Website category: book
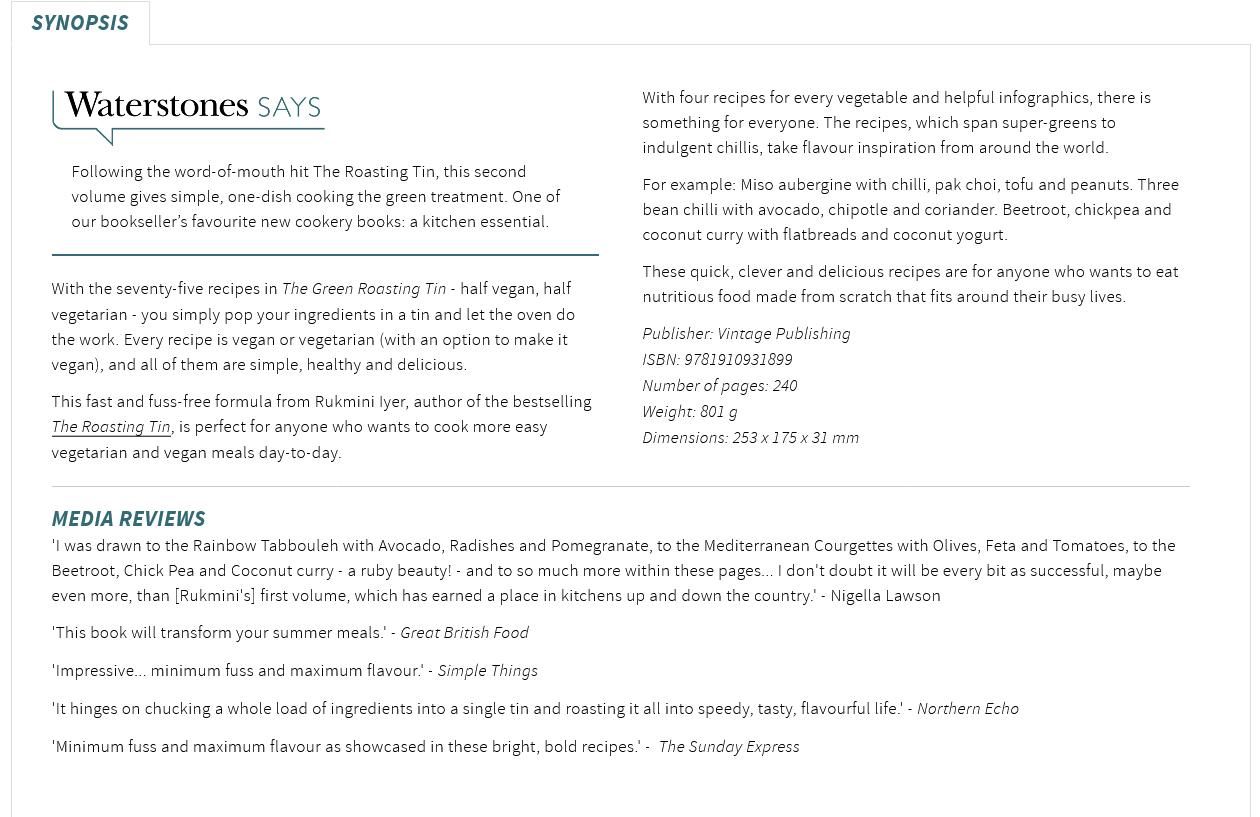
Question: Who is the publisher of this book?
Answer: Vintage Publishing

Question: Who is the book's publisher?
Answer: Vintage Publishing

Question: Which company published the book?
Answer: Vintage Publishing

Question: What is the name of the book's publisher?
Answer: Vintage Publishing

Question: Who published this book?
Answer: Vintage Publishing

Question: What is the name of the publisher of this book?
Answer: Vintage Publishing

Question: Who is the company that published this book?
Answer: Vintage Publishing

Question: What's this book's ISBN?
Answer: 9781910931899

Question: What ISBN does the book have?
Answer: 9781910931899

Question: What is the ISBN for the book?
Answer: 9781910931899

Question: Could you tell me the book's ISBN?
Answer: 9781910931899

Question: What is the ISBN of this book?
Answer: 9781910931899

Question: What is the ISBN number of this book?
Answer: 9781910931899

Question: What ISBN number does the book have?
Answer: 9781910931899

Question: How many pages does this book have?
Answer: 240

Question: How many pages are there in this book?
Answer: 240

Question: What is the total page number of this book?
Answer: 240

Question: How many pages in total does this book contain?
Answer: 240

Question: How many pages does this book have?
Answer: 240

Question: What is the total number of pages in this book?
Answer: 240

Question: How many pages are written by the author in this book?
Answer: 240

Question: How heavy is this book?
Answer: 801 g

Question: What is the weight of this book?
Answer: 801 g

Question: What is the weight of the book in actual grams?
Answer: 801 g

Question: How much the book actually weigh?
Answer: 801 g

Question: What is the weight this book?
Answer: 801 g

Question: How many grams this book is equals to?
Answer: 801 g

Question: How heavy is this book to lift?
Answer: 801 g

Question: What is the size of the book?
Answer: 253 x 175 x 31 mm

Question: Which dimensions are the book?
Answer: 253 x 175 x 31 mm

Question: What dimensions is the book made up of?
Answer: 253 x 175 x 31 mm

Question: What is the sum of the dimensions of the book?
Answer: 253 x 175 x 31 mm

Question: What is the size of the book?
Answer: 253 x 175 x 31 mm

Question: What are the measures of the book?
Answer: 253 x 175 x 31 mm

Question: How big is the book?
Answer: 253 x 175 x 31 mm